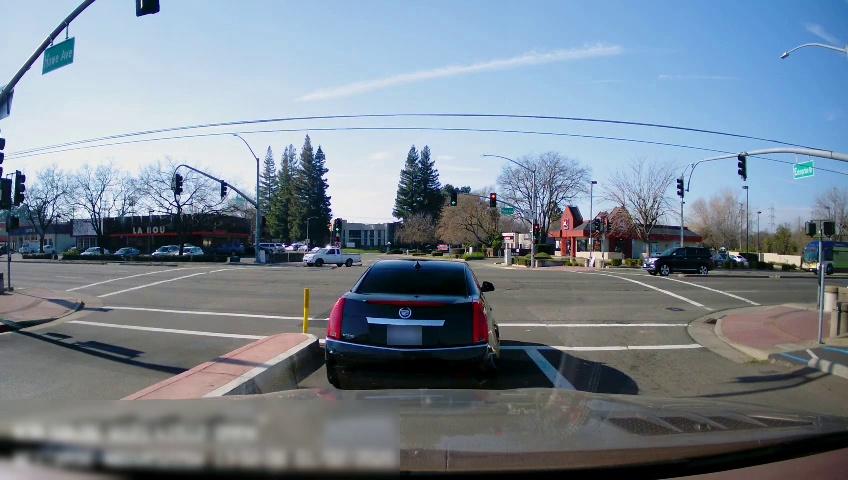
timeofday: Day
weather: Sunny
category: Drivable Space
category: Vehicles | SUV
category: Vehicles | Car
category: Vehicles | Truck
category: Vehicles | Bus
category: Vehicles | Car
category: Vehicles | Car
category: Vehicles | Car
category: Vehicles | Car
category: Lanes | Opposite Lane
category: Lanes | Current Lane
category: Traffic | Lights
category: Traffic | Signs
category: Traffic | Lights
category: Traffic | Lights
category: Traffic | Lights
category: Traffic | Lights
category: Traffic | Lights
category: Traffic | Lights
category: Traffic | Lights
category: Traffic | Lights
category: Traffic | Signs
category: Traffic | Lights
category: Traffic | Lights
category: Traffic | Lights
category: Traffic | Lights
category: Traffic | Lights
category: Traffic | Signs
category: Traffic | Lights
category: Traffic | Lights
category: Traffic | Lights